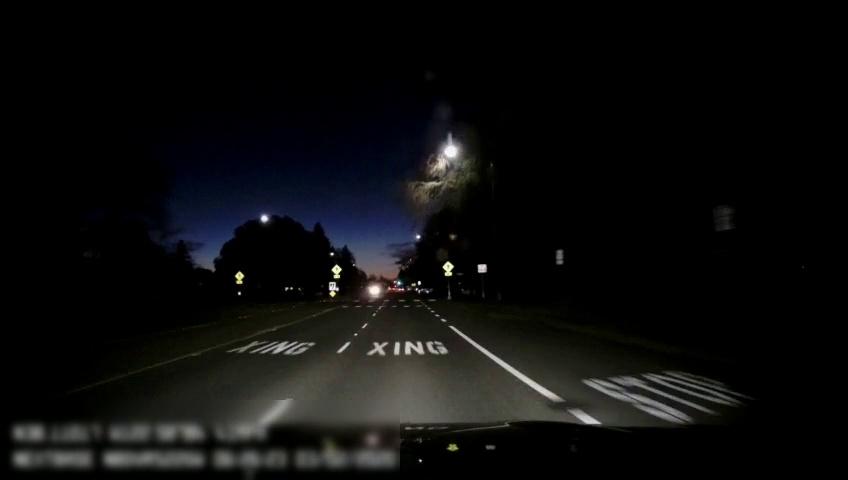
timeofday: Night
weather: Cloudy
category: Drivable Space
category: Lanes | Current Lane
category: Lanes | Current Lane
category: Lanes | Alternate Lane
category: Lanes | Opposite Lane
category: Traffic | Signs
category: Traffic | Signs
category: Traffic | Signs
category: Traffic | Signs